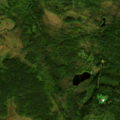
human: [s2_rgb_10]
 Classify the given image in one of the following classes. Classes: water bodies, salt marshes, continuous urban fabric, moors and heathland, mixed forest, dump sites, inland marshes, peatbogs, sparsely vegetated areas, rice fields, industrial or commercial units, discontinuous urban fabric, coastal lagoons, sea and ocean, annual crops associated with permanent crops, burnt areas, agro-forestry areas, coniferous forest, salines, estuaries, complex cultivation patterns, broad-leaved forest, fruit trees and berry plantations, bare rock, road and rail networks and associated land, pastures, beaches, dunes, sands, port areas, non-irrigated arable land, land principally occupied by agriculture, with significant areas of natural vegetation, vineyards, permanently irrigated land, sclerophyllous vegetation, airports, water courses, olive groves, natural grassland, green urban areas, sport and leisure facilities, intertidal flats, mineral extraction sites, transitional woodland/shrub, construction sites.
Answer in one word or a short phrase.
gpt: coniferous forest, mixed forest, transitional woodland/shrub